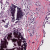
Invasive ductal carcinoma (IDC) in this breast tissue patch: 0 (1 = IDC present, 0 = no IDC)